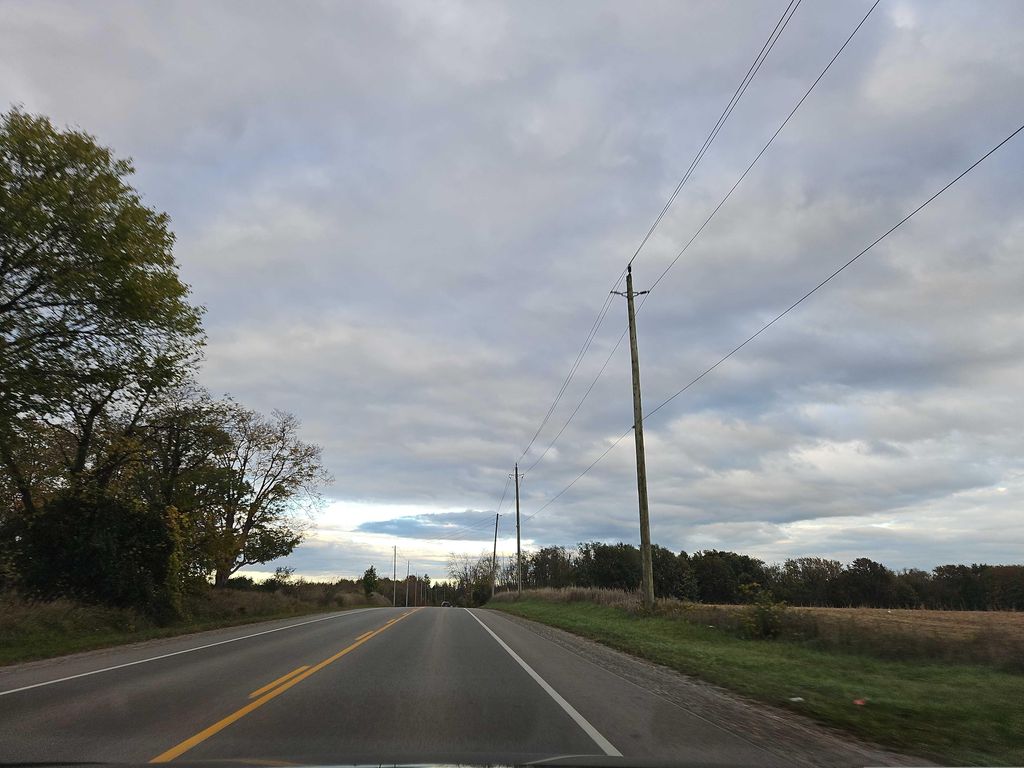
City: kitchener-waterloo